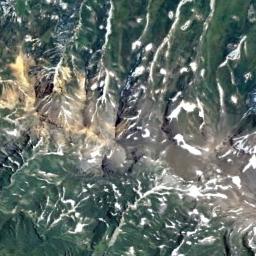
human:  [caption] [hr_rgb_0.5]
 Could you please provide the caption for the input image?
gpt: The snow berg is consist of green plants,Bare land and white snow .

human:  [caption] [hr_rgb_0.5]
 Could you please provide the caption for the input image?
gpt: The snowberg is partly covered with snow and ice and partly covered with vegetation .

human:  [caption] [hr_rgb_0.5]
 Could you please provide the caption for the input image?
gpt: White, Brown, And green transitions from the peaks to the bottom of the peaks in the Snow Mountain Range .

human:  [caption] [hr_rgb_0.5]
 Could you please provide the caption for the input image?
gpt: There is snow on the part of the snowberg .

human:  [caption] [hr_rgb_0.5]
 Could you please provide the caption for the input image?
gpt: There are green land and some snow on the snowberg .